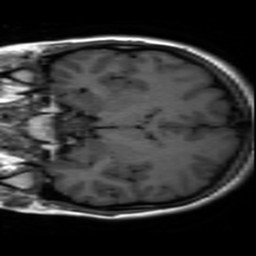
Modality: inplaneT1
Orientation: coronal
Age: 19
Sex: female
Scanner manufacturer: ge
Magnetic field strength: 3 T
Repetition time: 2.499 s
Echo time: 0.02513 s